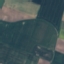
Land use / land cover: AnnualCrop